Question: Code looks like that
'''
#include <cstdlib>
#include <iostream>
using namespace std;
#define n 3;
#define m 4;
int main(int argc, char* argv[])
{
int arr[n][m];
bool f=true;
for (int i=0; i<n; i++)
for (int j=0; j<m; j++)
cin>>arr[i][j];
for (int i=0; i<n; i++)
for (int j=0; j<m; j++)
if(arr[i][j]!=a[0][j])
f=false;
if(f)
cout<<"Setirler eynidir.";
else
cout<<"muxtelifdir";
system("pause");
return 0;
}
'''
Getting bunch of errors

I can't see any problematic piece of code. Any suggestions? What am I missing?
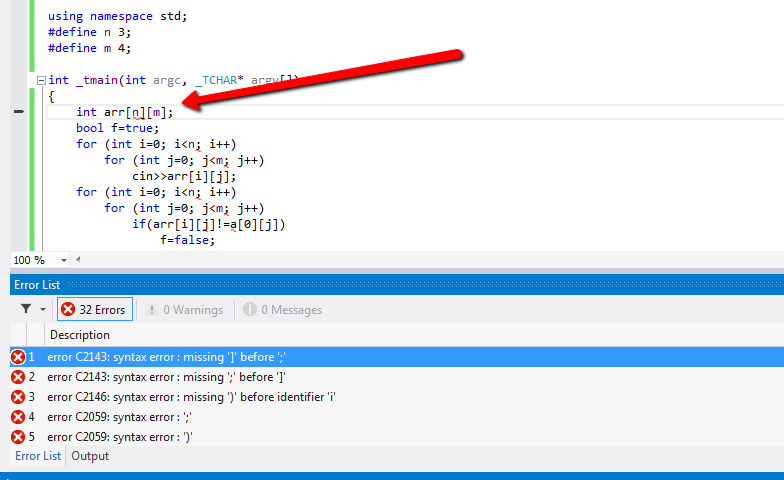
Answer: Since '#define' is a preprocessor directive, you're making some mistakes in your array delcaration.
'''
#define n 3;
#define m 4;
int arr[m][n];
// This translates into
int arr[3;][4;];
'''
You could fix it by removing the ';' after the defines:
'''
#define n 3
#define m 4
'''
Or even better:
'''
static const size_t n = 3;
static const size_t m = 3;
'''
As the above will give you type safety elsewhere that you may use 'n' or 'm'.